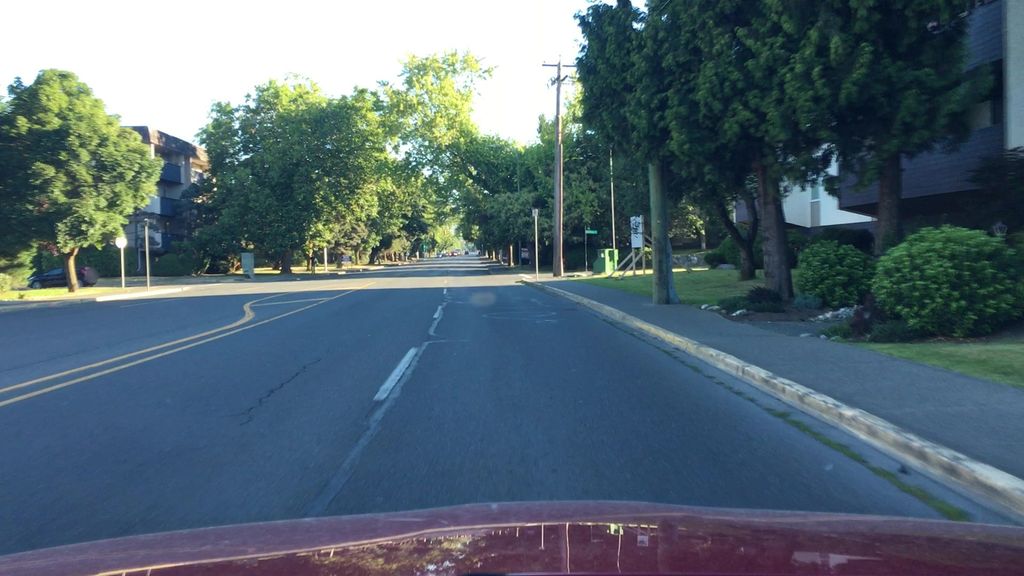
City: victoria